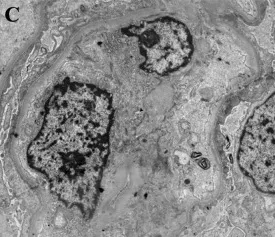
Kidney biopsy findings indicate glomerular minimal change. One of the 25 glomeruli showed signs of global sclerosis on light microscopy. Electron microscopy further revealed effacement of podocyte foot processes [(C), original magnificationx4000.
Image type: pathology (h&e)